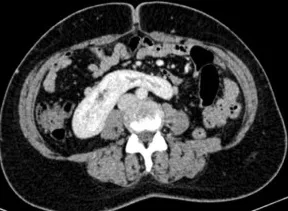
(A-D) Axial contrast enhanced CT abdomen showing well-defined heterogeneously enhancing solid mass arising from isthmus compressing and displacing adjoining second and proximal third portion of the duodenum (arrow in [A.
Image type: radiology (ct)